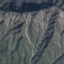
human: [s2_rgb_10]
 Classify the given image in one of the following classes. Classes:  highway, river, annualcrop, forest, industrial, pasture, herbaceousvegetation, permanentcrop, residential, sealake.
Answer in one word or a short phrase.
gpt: HerbaceousVegetation